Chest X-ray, AP view. Patient: 67 years old, sex M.
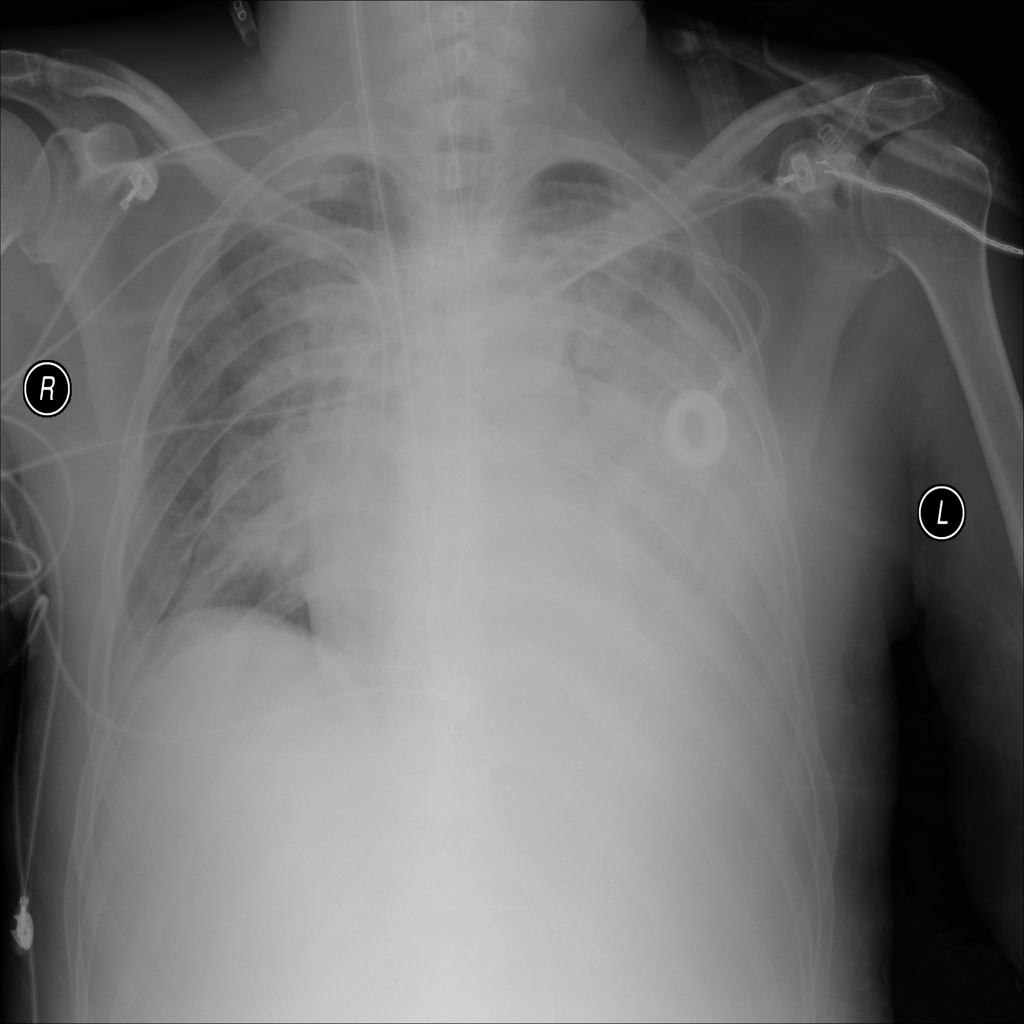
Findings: Consolidation, Effusion, Infiltration, Mass